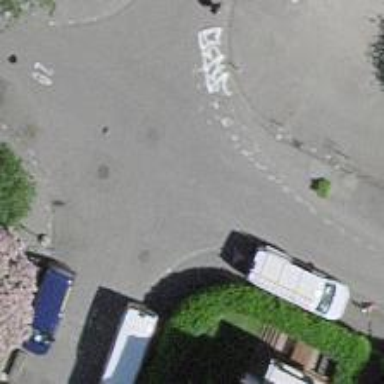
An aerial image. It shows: Asphalt road in living street.